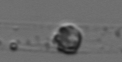
Label: Dactyliosolen_blavyanus